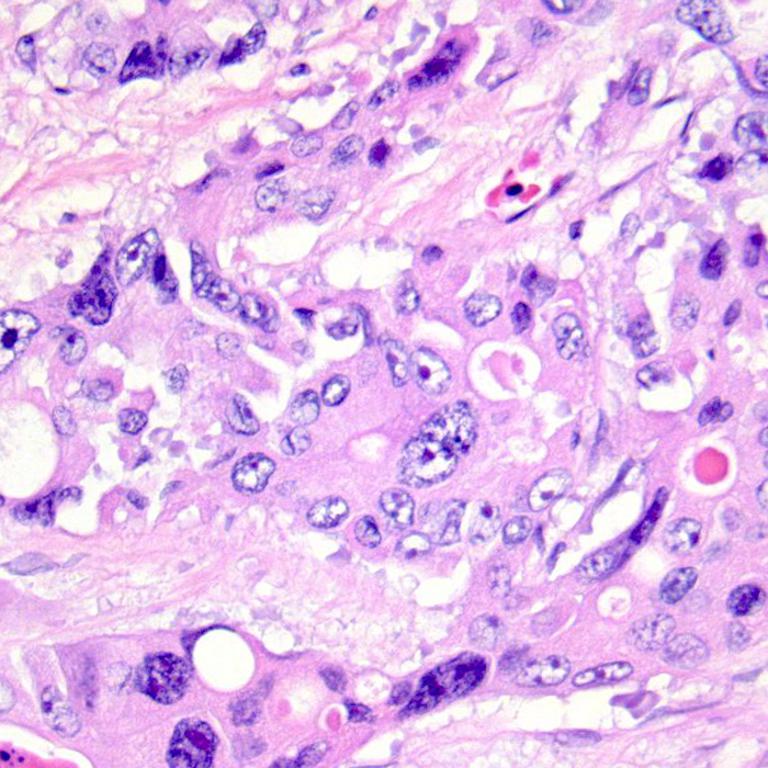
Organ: colon
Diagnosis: adenocarcinomas